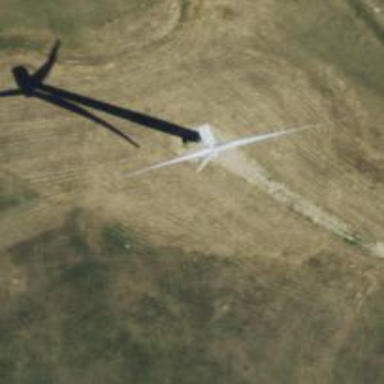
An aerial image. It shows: Wind generator using wind turbines of horizontal axis.